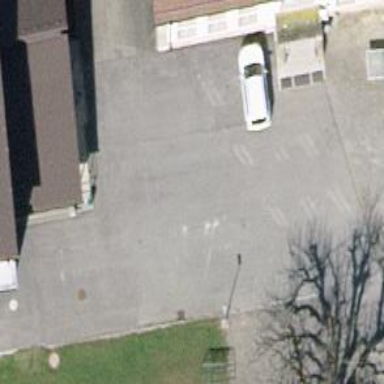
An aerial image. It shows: School.